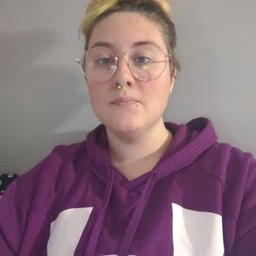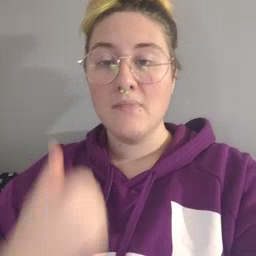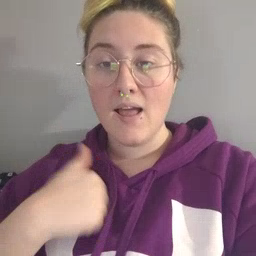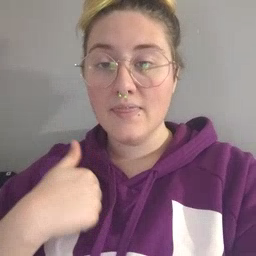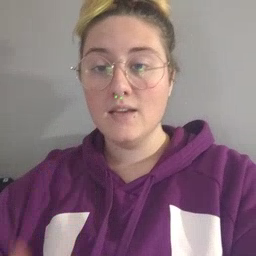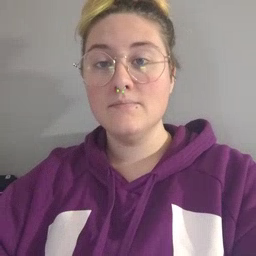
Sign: bath